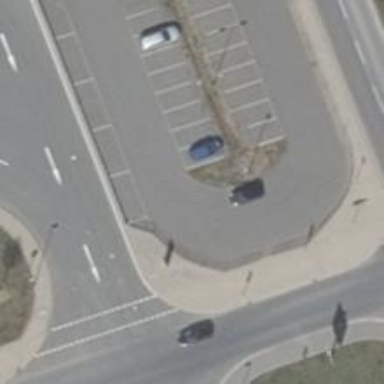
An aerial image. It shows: Asphalt parking aisle along service road.